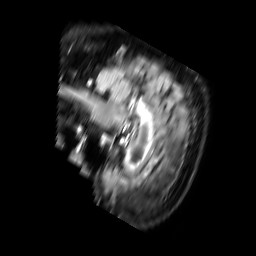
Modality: FLAIR
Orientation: sagittal
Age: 71
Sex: male
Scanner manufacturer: philips
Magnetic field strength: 3 T
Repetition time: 11 s
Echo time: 0.12 s